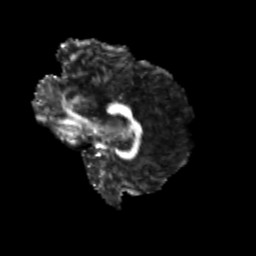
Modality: FA
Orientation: sagittal
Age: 25
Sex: female
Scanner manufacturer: siemens
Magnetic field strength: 3 T
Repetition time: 3.5 s
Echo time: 0.104 s